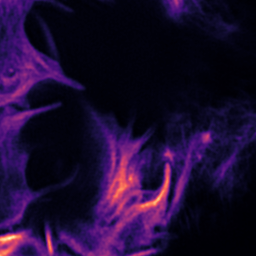
Label: Super-resolution F-actin image